Question: The <URL> packages provides some neat plots and documents with examples.
But I don't understand the output. I can see that if you have a matrix 'A_ij', you can plot it as an arrangement of 'n' by 'n' square tiles, where the color of tile 'ij' corresponds to the value of 'A_ij'. But some examples appear to have more dimensions:

Here we can that color shows the correlation coefficient, and orientation of the ellipse is negative/positive correlation. What is the eccentricity?
The <URL> for 'method' says:
> the visualization method of correlation matrix to be used. Currently, it supports seven methods, named "circle" (default), "square", "ellipse", "number", "pie", "shade" and "color". See examples for details.The areas of circles or squares show the absolute value of corresponding correlation coefficients. Method "pie" and "shade" came from Michael Friendly's job (with some adjustment about the shade added on), and "ellipse" came from D.J. Murdoch and E.D. Chow's job, see in section References.
So we know that the area, for circles and squares, should show the coefficient. What about the other dimensions, and other methods?
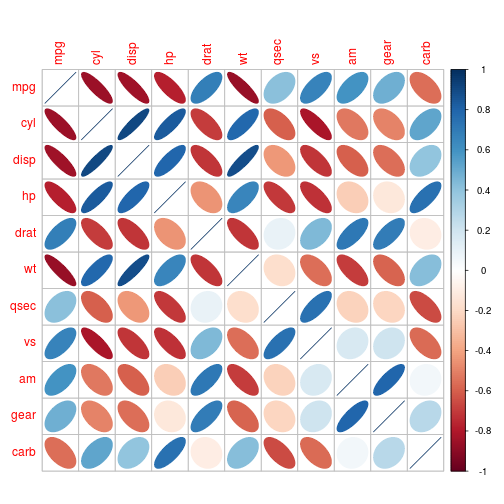
Answer: There is only one dimension shown by the plot.
Michael Friendly, in (the 'corrplot' documentation confusingly refers to this as his "job"), says:
> In the shaded row, each cell is shaded blue or red depending on the sign of the correlation, and with the intensity of color scaled 0-100% in proportion to the magnitude of the correlation. (Such scaled colors are easily computed using RGB coding from red, (1, 0, 0), through white (1, 1, 1), to blue (0, 0, 1). For simplicity, we ignore the non-linearities of color reproduction and perception, but note that these are easily accommodated in the color mapping function.) White diagonal lines are added so that the direction of the correlation may still be discerned in black and white. This bipolar scale of color was chosen to leave correlations near 0 empty (white), and to make positive and negative values of equal magnitude approximately equally intensely shaded. Gray scale and other color schemes are implemented in our software (Section 6), but not illustrated here.The bar and circular symbols also use the same scaled colors, but fill an area proportional to the absolute value of the correlation. For the bars, negative values are filled from the bottom, positive values from the top. The circles are filled clockwise for positive values, anti-clockwise for negative values. Perceptually, they have the property of becoming visually less prominent as the magnitude of the correlation increases, in contrast to the other glyphs.
(emphasis mine)

"Murdoch and Chow, 1996" is a publication describing the equation for drawing the ellipses (). The ellipses are apparently meant to be caricatures of bivariate normal distributions:

So in conclusion, the dimension shown is always the correlation coefficient (or the value of 'A_ij', to use the question's terminology) itself. The multiple apparent dimensions are redundant.